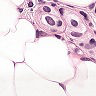
Metastatic tissue present: yes